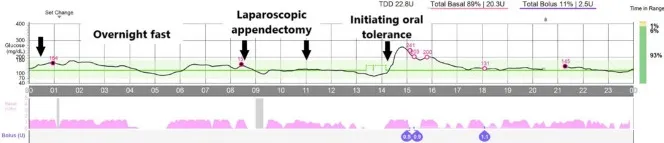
Overview of the glucose levels along the episode. Arrows point to the following events: (1) admission at the emergency room, (2) overnight fast, (3 and 4) laparoscopic appendectomy, and (5) initiating oral tolerance. Open circles reflect blood glucose calibrations.
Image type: electrography (ekg)